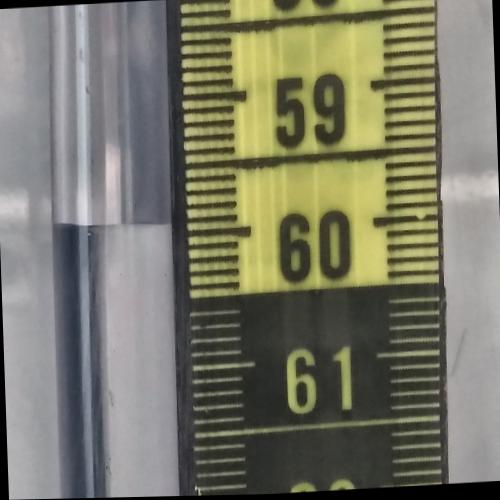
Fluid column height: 59.9 cm